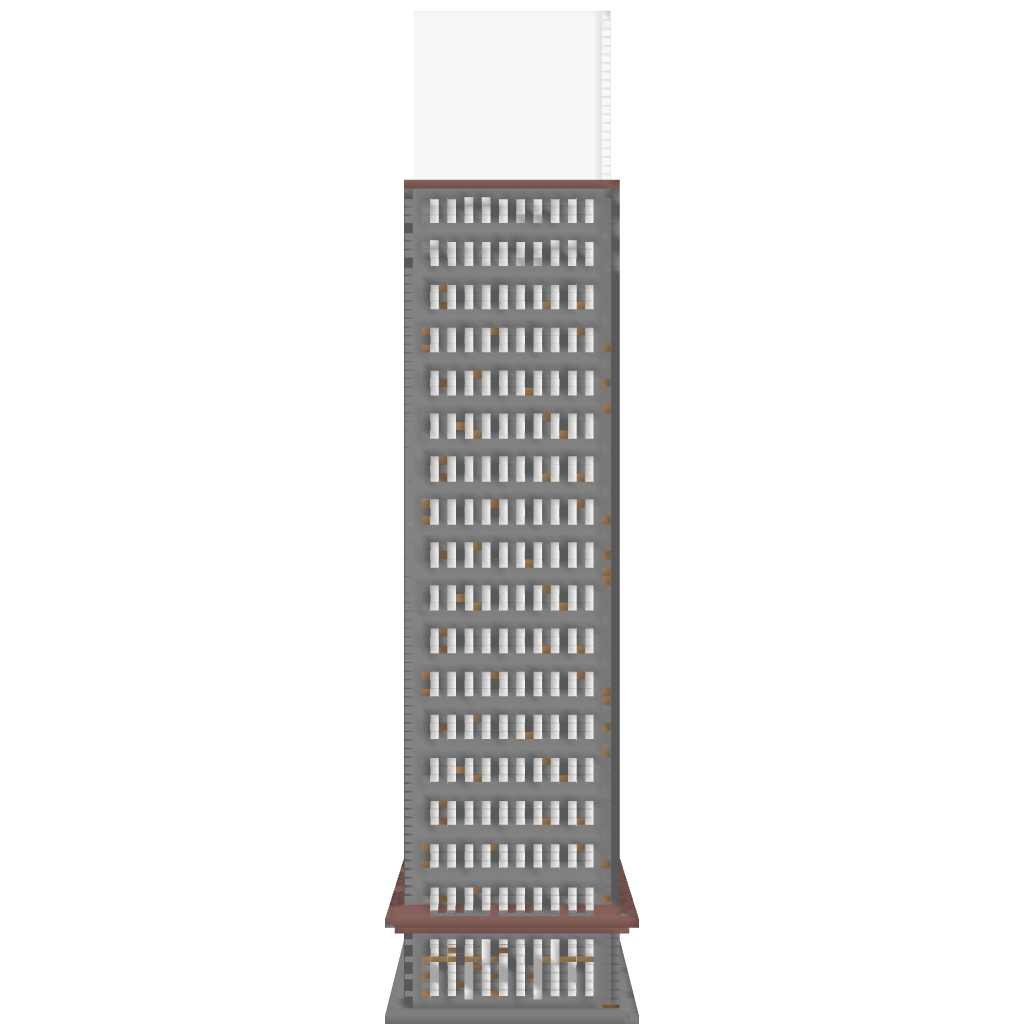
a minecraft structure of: Modern Tower bad low quality